Question: I'm learning ImageMagick. I want to create (with ImageMagick) a series of images
that after using the command
'''
convert -delay 0 -loop 0 frame*.gif final.gif
'''
gives the result like the attached animated gif.

I want to program the series of commands myself, but I need a hint for which effects and drawing instructions will give me the most similar result, so I'm looking for something like:
- - - - -
but, probably the above is not enough.
Is this question very vague or can somebody give me a hint?
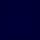
Answer: If you are in a shell environment (OSX or Linux) you could do something like this, which creates a series of blurred circles in ever-increasing radii and saves the image in appropriately named files...
'''
for RAD in {10,20,30,40,50,60,70,80,90}; do convert -size 400x300 xc:black -fill cyan -stroke cyan -draw "translate 200,150 circle 0,0 $RAD,0" -blur 0x8 blur_circle$RAD.gif; done
'''
To get fancier, you could add repeated blur operations, or more blur for the larger radii.
Then, as you suggest convert those to an animated gif:
'''
convert -delay 0 -loop 0 blur_circle*.gif final.gif
'''
## Working version closer to original "vision"
Here is a version that uses python to generate two circles, whose transparency varies on different time scales. With the current settings, transparency over time looks like this graph, but you can generate any lists of integer values to get different effects:

Here is the image produced by the program:

And here is the program itself:
'''
#! /usr/bin/env python
""" Using imagemagick, generate a series of .gifs with fuzzy circles in them...
When the program is done, create an animated gif with:
convert -delay 0 -loop 0 blur_circle*.gif final.gif
(P.S. I know it is not 'convention' to capitalize variable names, but it makes
it easier to distinguish my definitions from built-ins)"""
import subprocess
import sys
CanvasW = 400
CanvasH = 400
CenterX = int(CanvasW/2)
CenterY = int(CanvasH/2)
InnerDia = 75
OuterDia = 155
BaseNameString = "blur_circles"
# play with overall blur level - 2 to 8
# this is in addition to the distance fuzzing
BlurLevel = '8'
# The following three lists must be the same length
# Transparency levels of the inner circle, ramping up and down
InnerAlphaList = range(0,101,10) + range(90,9,-20) + [5,0,0,0]
print "Inner:",len(InnerAlphaList),InnerAlphaList
# Transparency of the outer circle
OuterAlphaList = range(0,51,8) + range(40,9,-12) + range(8,0,-2) + [0,0,0,0,0,0]
print "Outer:",len(OuterAlphaList), OuterAlphaList
# Add 100 so the file names get sorted properly?
NameNumberList = range(101, 101+len(InnerAlphaList))
# Changing the Euclidaan distance parameters affects how fuzzy the objects are
BaseCommand = '''convert -size {w}x{h} xc:black -fill "rgba( 0, 255,255 , {outal:0.1f} )" -stroke none -draw "translate {cenx},{ceny} circle 0,0 {outdia},0" -morphology Distance Euclidean:4,1000 -fill "rgba( 0, 255,255 , {inal:0.1f} )" -stroke none -draw "translate {cenx},{ceny} circle 0,0 {india},0" -morphology Distance Euclidean:4,500 -blur 0x{blur} {basename}_{namenum}.gif'''
sys.stderr.write("Starting imagegen .")
for InAlpha,OutAlpha,NameNumber in zip(InnerAlphaList,OuterAlphaList,NameNumberList):
FormattedCommand = BaseCommand.format(
w = CanvasW, h = CanvasH,
cenx = CenterX, ceny = CenterY,
india = InnerDia, outdia = OuterDia,
blur = BlurLevel,
inal = InAlpha/100.0, outal = OutAlpha/100.0,
basename = BaseNameString,
namenum = NameNumber
)
sys.stderr.write(".")
# sys.stderr.write("{}
".format(FormattedCommand))
ProcString = subprocess.check_output(FormattedCommand, stderr=subprocess.STDOUT,shell=True)
if ProcString:
sys.stderr.write(ProcString)
sys.stderr.write(" Done.
")
""" BASE COMMANDS:
# inner circle:
convert -size 400x300 xc:black -fill "rgba( 0, 255,255 , 1 )" -stroke none -draw "translate 200,150 circle 0,0 75,0" -blur 0x8 -morphology Distance Euclidean:4,1000 blur_circle100.gif
#outer circle
convert -size 400x300 xc:black -fill "rgba( 0, 255,255 , .5 )" -stroke none -draw "translate 200,150 circle 0,0 150,0" -morphology Distance Euclidean:4,500 -blur 0x6 blur_circle100.gif
#both circles
convert -size 400x300 xc:black -fill "rgba( 0, 255,255 , .5 )" -stroke none -draw "translate 200,150 circle 0,0 150,0" -morphology Distance Euclidean:4,500 -fill "rgba( 0, 255,255 , 1 )" -stroke none -draw "translate 200,150 circle 0,0 75,0" -morphology Distance Euclidean:4,1000 -blur 0x8 blur_circle100.gif
"""
'''